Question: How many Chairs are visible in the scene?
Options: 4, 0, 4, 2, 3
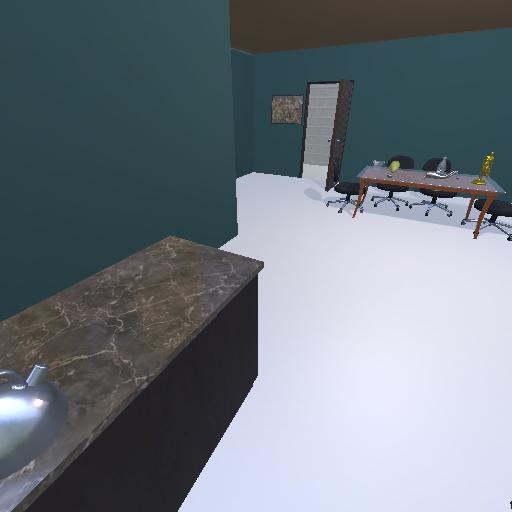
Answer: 4